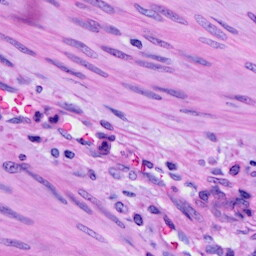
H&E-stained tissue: Cervix